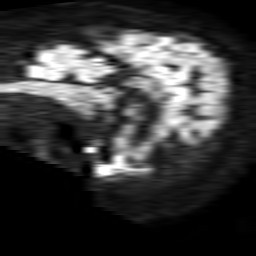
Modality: TRACE
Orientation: sagittal
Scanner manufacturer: philips
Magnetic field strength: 1.5 T
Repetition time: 3.613 s
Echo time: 0.07039 s